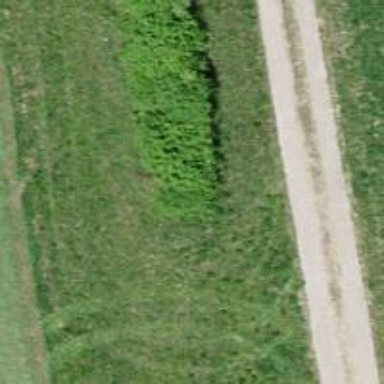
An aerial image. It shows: Hedge barrier.